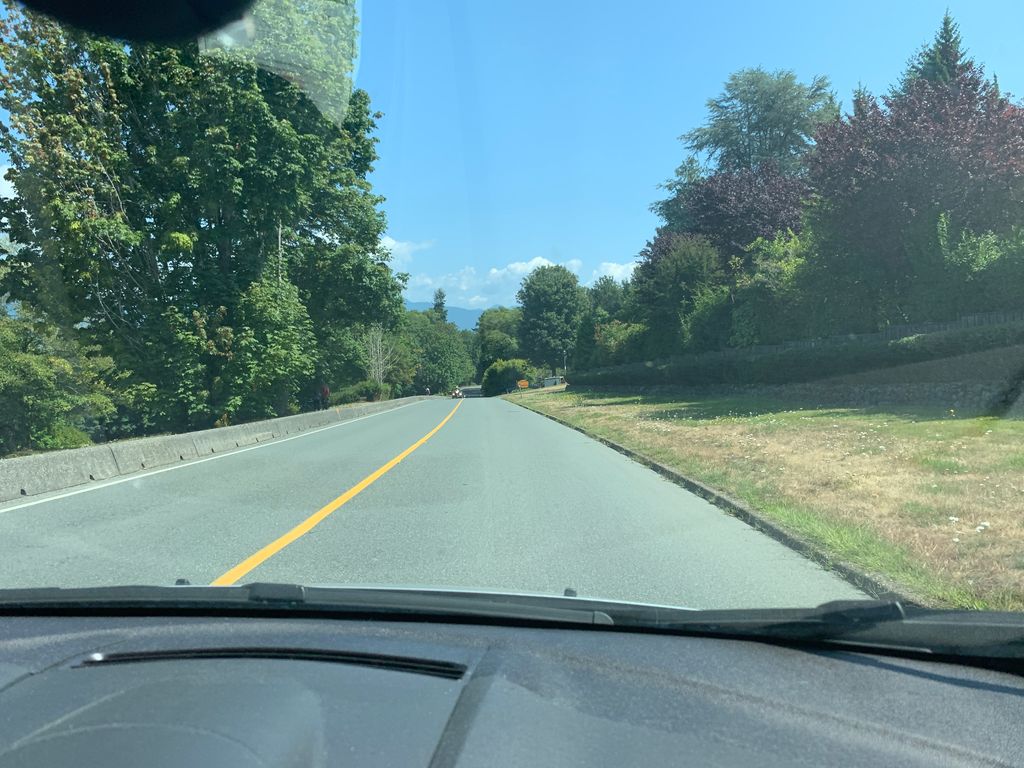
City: vancouver